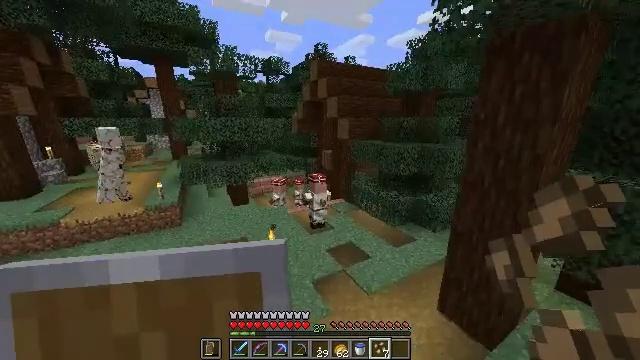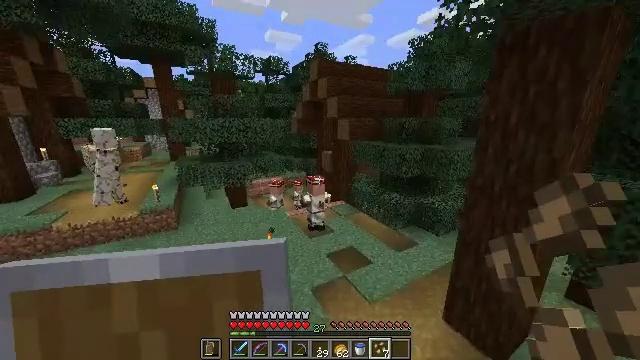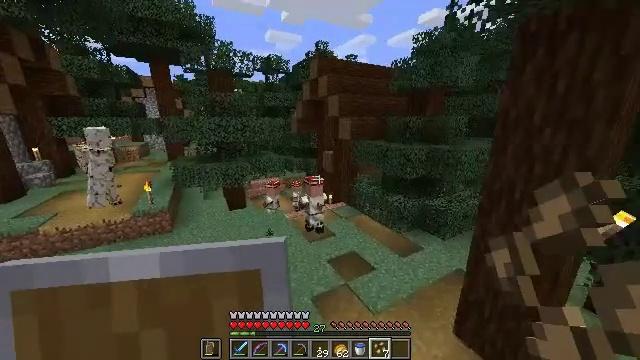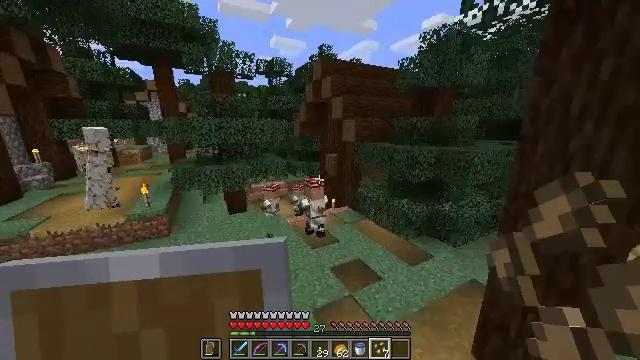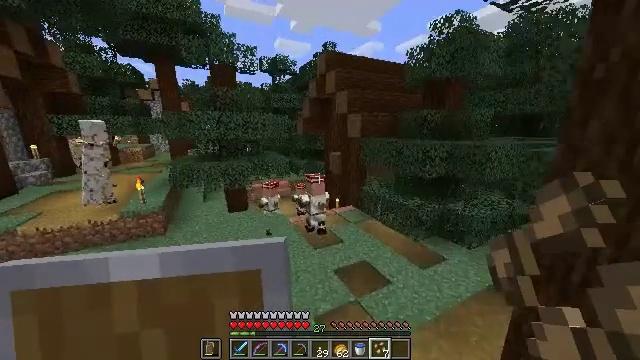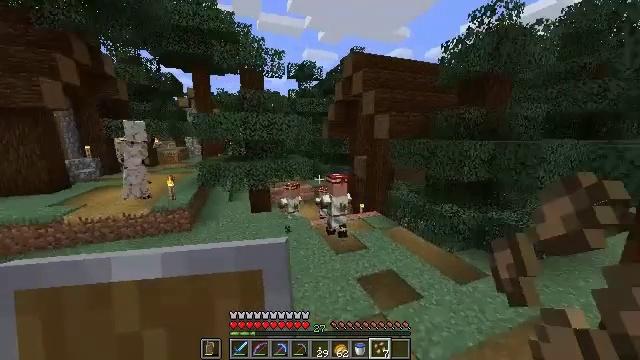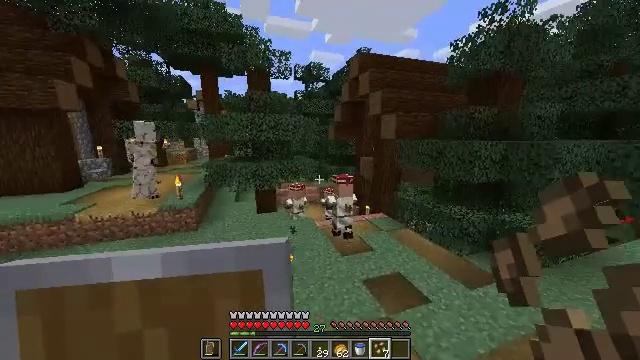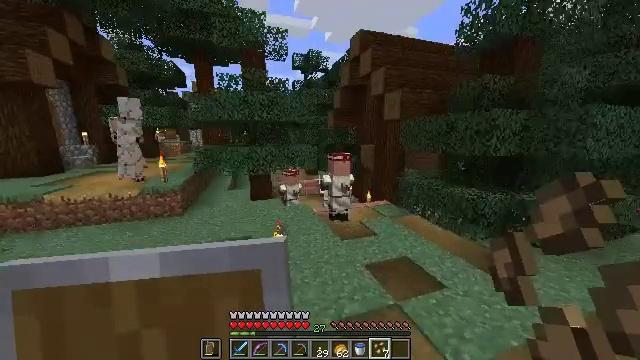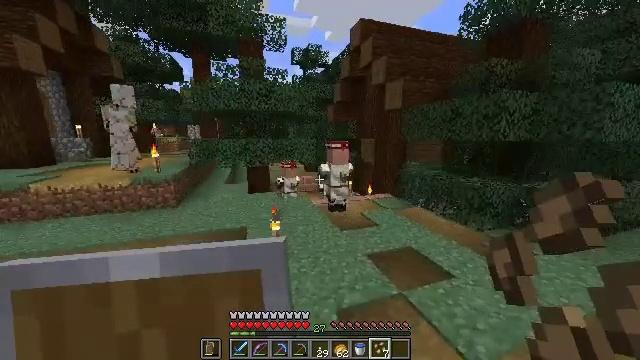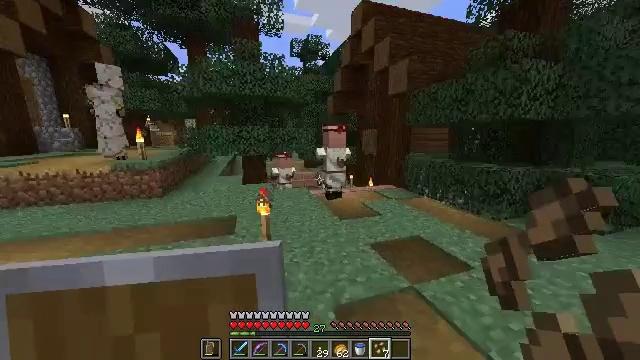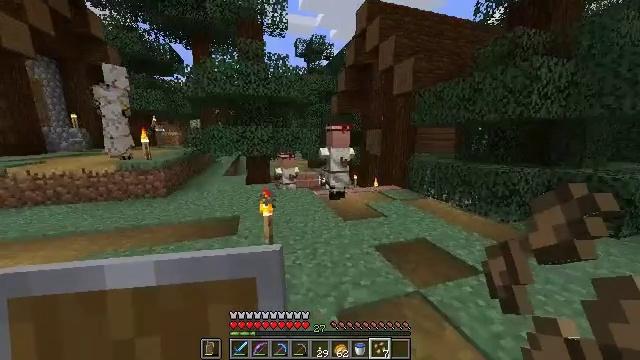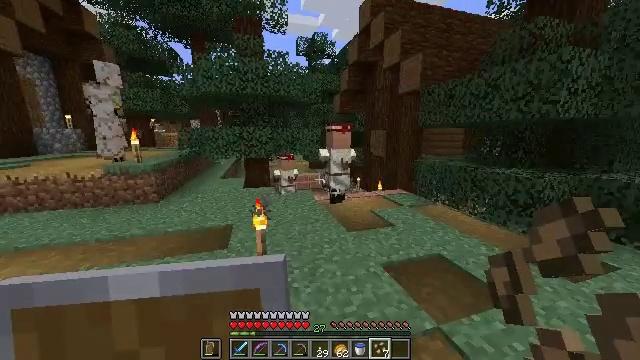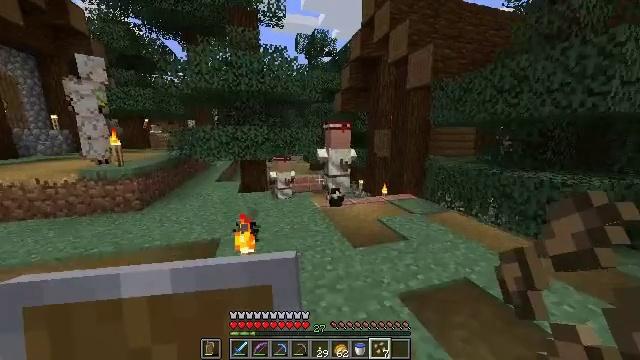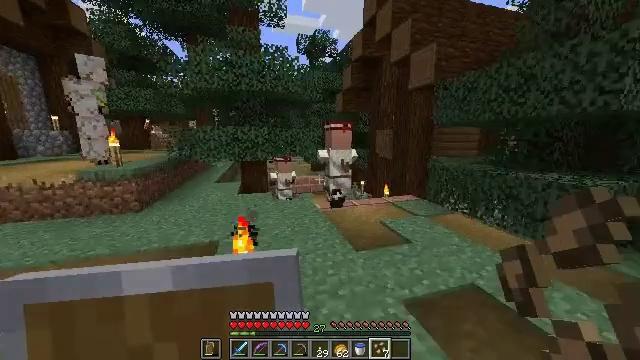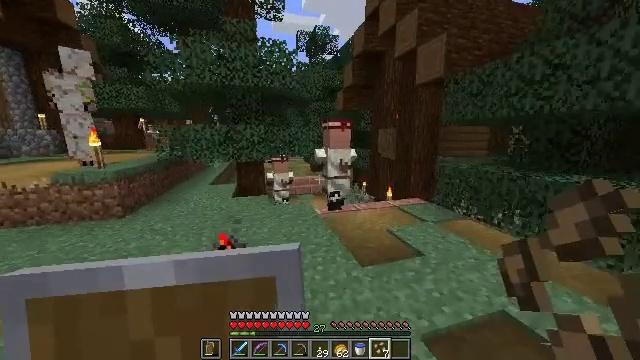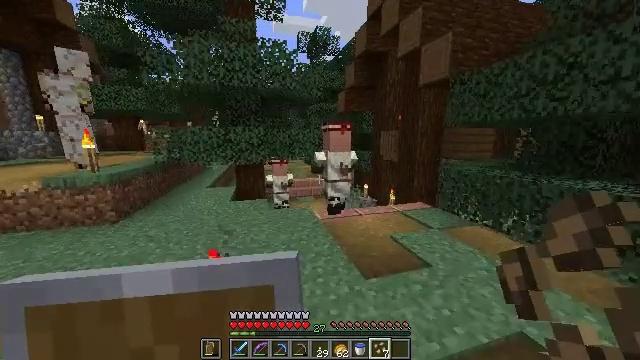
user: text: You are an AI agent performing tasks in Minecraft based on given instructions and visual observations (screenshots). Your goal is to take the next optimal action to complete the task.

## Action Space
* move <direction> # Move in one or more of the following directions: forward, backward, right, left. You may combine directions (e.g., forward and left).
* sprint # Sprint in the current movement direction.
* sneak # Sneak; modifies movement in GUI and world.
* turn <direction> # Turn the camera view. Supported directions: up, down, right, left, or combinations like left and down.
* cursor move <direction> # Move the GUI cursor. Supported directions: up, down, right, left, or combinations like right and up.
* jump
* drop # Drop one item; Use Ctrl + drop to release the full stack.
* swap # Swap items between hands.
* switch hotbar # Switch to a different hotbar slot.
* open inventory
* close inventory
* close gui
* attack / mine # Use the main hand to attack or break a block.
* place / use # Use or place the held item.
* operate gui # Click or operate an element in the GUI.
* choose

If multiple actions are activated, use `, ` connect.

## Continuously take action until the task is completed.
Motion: motion action
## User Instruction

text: Use the crafting table to create a book.
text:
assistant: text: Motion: move forward
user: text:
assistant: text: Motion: move forward
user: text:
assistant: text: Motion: move forward, turn up
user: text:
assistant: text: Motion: move forward, turn left
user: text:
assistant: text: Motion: move forward, turn left and up
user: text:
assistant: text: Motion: move forward, turn left
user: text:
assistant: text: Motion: move forward
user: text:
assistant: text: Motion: move forward
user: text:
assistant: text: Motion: move forward, sprint
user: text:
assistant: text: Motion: move forward, sprint, turn left
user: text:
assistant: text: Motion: move forward
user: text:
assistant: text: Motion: move forward
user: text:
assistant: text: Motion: move forward
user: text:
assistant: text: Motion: move forward
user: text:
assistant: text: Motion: move forward
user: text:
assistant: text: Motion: move forward
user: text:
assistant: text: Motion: move forward
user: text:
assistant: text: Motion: move forward
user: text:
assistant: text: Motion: move forward
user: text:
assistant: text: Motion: move forward
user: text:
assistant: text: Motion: move forward
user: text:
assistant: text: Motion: move forward, turn left and down
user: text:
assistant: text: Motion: move forward, turn down
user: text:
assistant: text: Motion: move forward, turn down
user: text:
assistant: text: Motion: move forward, turn down
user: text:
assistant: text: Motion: move forward
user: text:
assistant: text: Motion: move forward
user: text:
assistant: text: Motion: move forward
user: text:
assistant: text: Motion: move forward, turn left and down
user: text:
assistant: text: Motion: move forward, turn left and down, use / place